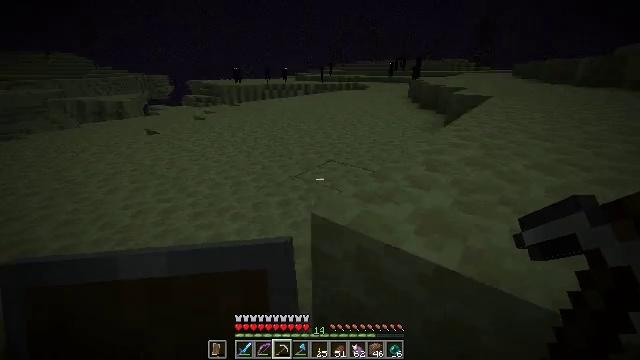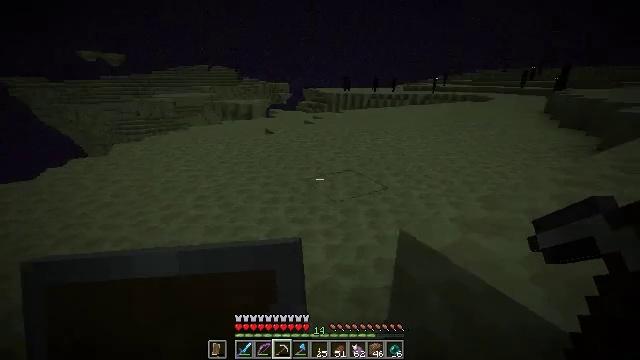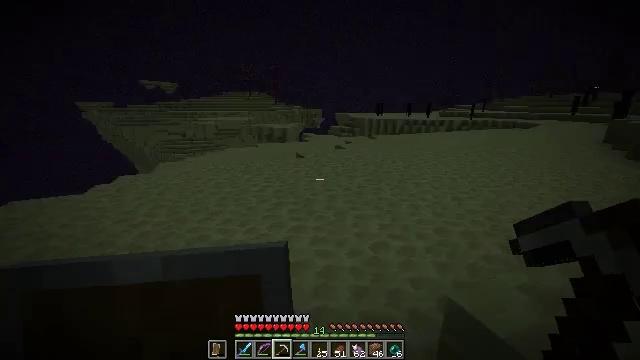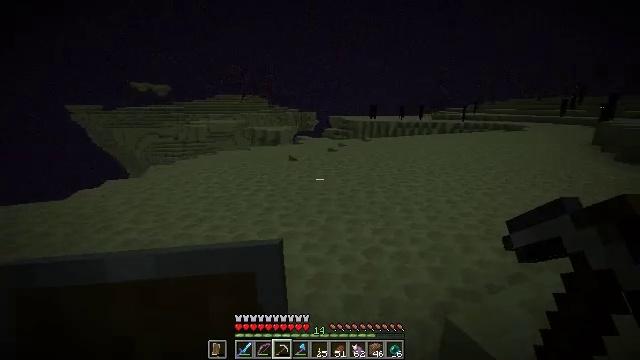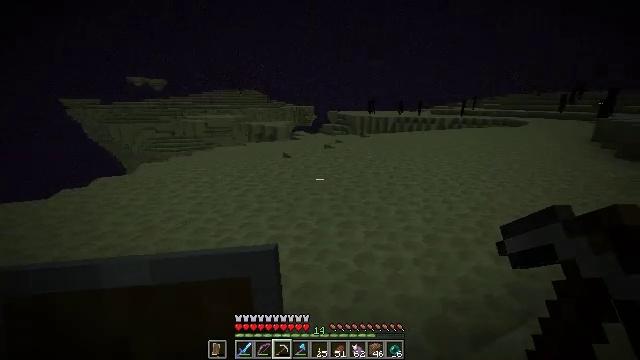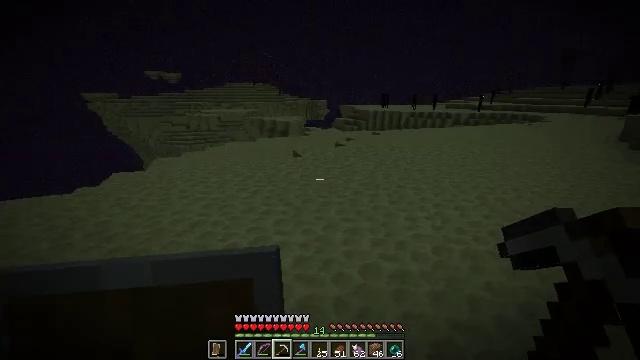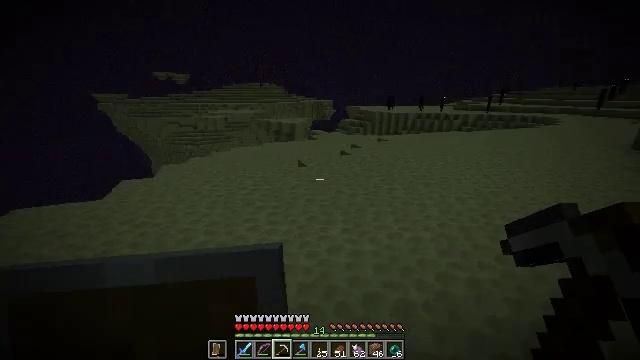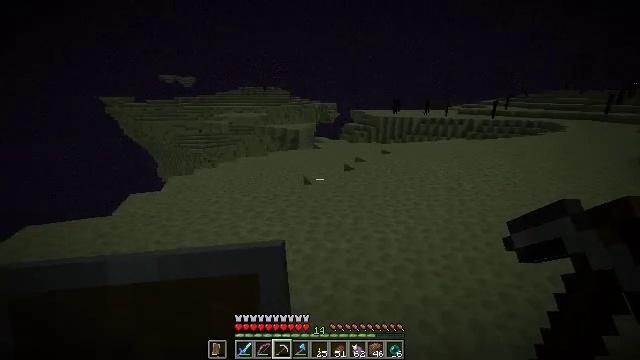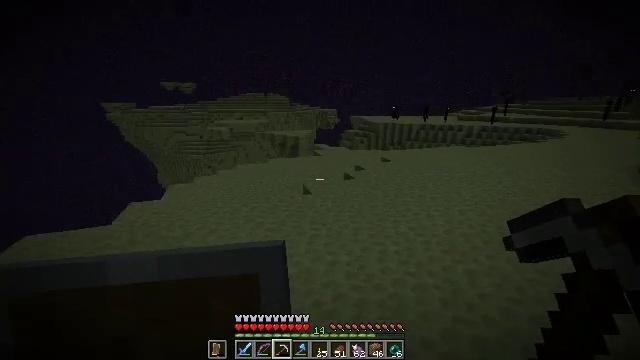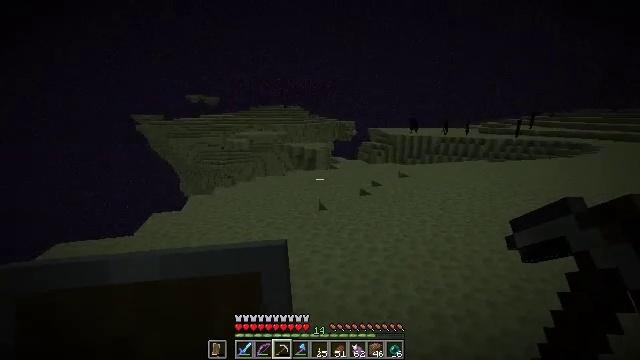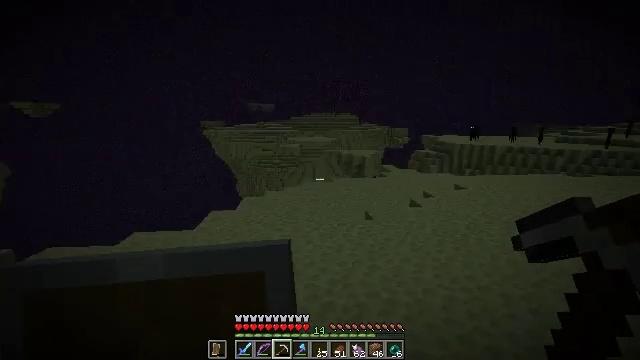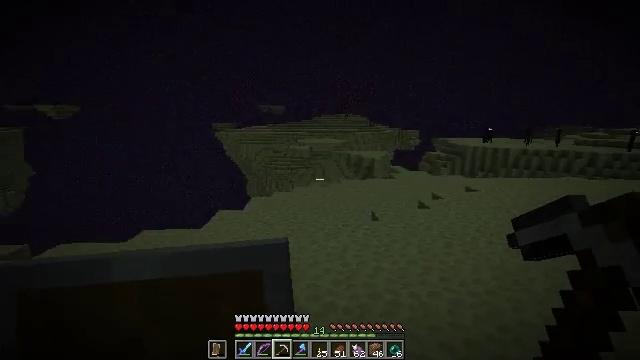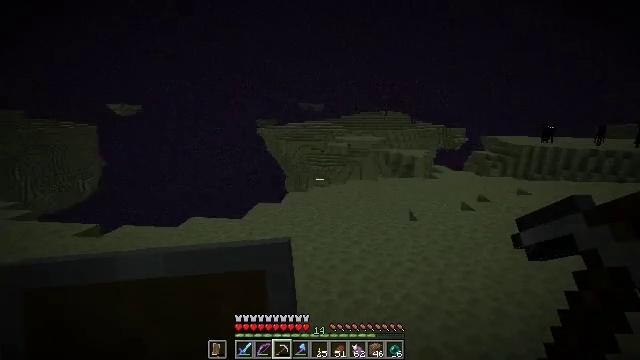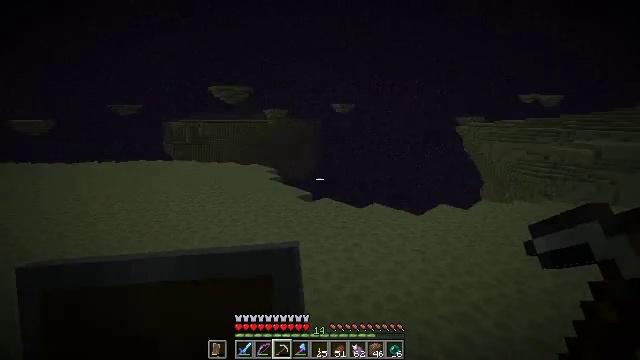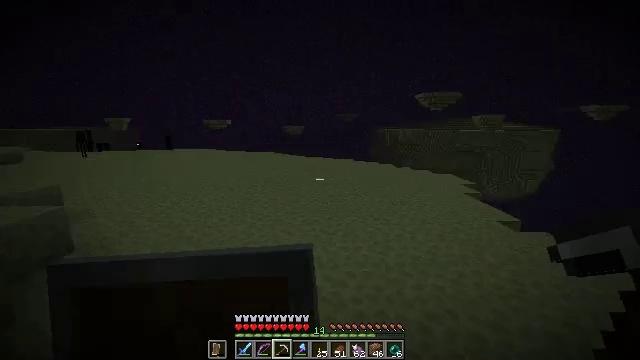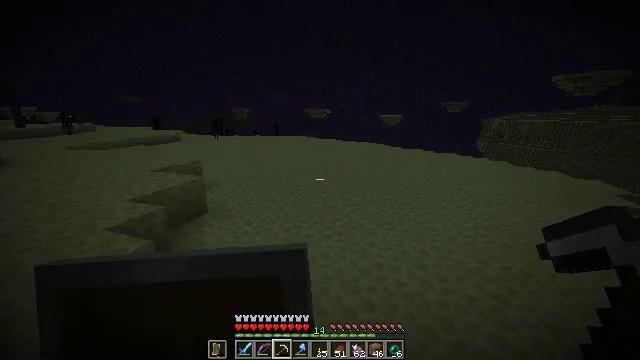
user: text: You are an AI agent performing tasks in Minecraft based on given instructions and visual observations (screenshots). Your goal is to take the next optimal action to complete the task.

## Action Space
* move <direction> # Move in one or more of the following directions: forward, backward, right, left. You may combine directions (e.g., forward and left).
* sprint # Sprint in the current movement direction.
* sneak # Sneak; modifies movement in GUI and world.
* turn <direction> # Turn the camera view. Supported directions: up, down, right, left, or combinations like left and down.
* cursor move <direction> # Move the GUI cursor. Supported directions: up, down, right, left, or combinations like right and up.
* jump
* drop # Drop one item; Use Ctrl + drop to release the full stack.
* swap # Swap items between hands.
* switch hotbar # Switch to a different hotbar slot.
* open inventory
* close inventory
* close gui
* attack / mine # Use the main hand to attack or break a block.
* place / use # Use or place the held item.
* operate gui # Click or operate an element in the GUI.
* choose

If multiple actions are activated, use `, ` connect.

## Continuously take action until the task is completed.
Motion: motion action
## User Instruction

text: Dig the end stone for building materials.
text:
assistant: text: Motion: move forward, turn left and up
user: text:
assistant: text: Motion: move forward, turn left and up
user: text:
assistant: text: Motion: move forward and move right, turn right
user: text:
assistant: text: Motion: move forward and move right
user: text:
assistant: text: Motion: move forward and move right, turn left and down, jump
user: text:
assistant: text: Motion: move forward and move right, turn left, jump
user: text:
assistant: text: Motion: move right, jump
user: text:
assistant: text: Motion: move right, turn up, jump
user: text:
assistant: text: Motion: move right, turn left and up
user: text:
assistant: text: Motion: move right, turn left and up
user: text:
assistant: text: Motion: move right, turn left
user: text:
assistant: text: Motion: turn left
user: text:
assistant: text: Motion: turn left
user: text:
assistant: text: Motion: turn left and up
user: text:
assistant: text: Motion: turn left and down
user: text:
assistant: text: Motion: no_op
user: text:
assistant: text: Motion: no_op
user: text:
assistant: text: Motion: no_op
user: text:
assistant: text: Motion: turn left and down
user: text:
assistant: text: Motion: move forward, turn left and down
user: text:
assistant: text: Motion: move forward and move left, turn left and down
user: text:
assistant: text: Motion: move forward and move left, turn left, jump
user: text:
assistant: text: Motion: move forward and move left, jump
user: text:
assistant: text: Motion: move forward, jump
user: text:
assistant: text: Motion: move forward, jump
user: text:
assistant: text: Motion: move forward
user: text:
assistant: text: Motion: move forward
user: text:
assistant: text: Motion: move forward
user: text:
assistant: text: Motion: move forward
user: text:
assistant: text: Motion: move forward, turn left and up